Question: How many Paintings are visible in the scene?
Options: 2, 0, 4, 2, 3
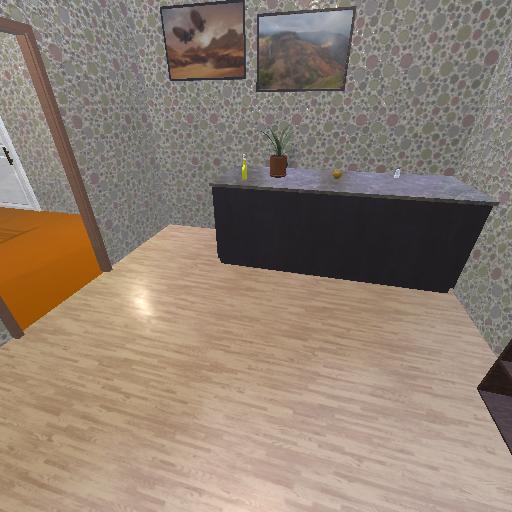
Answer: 2